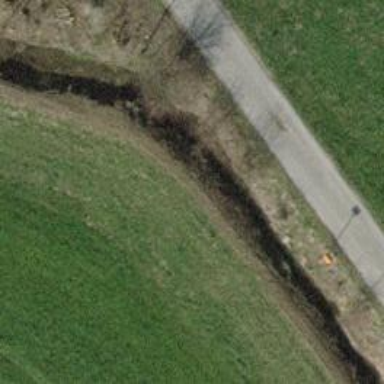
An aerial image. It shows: Ditch serving as waterway.